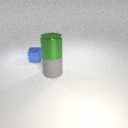
large gray rubber cylinder in front of small blue metal cube